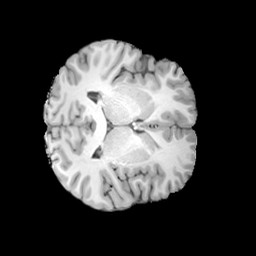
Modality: T1w
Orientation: axial
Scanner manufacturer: siemens
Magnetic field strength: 3 T
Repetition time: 2 s
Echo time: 0.0024 s